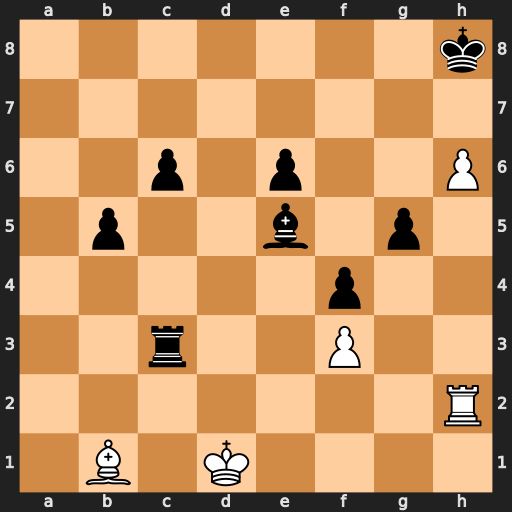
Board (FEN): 7k/8/2p1p2P/1p2b1p1/5p2/2r2P2/7R/1B1K4
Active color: w
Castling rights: -
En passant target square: -
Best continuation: Ra2 Kg8 Bg6 Kf8 Ra7 Rxf3 Rf7+ Ke8 Rxf4+ Kd7 Rxf3